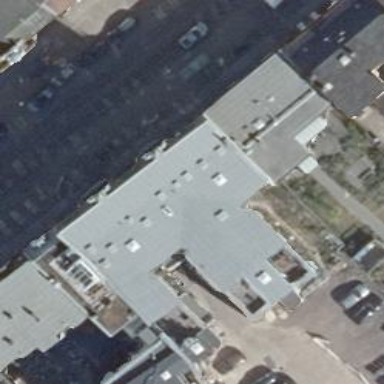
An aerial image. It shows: Building.